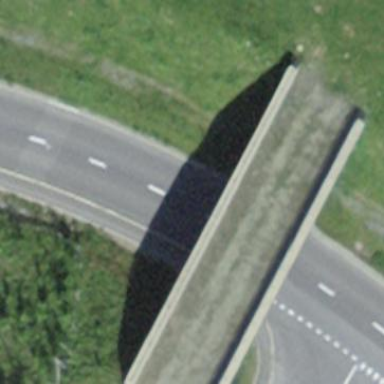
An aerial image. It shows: Downhill bridge with beam structure.